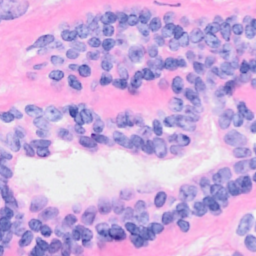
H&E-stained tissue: Breast